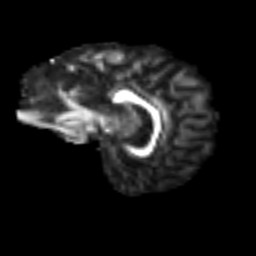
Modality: FA
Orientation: sagittal
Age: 40
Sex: female
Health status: ill
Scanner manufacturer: siemens
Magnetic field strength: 3 T
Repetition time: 8.7 s
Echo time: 0.11 s